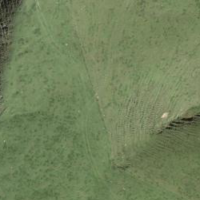
EUNIS habitat code: 23
Species observed at this site:
Corvus corone
Anthus trivialis
Turdus philomelos
Linaria cannabina
Anthus spinoletta
Troglodytes troglodytes
Pyrrhula pyrrhula
Lyrurus tetrix
Prunella modularis
Turdus viscivorus
Fringilla coelebs
Regulus ignicapilla
Turdus torquatus
Spinus spinus
Turdus merula
Pernis apivorus
Parus major
Erithacus rubecula
Cuculus canorus
Phoenicurus ochruros
Regulus regulus
Pyrrhocorax graculus
Periparus ater